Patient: sex M, age 81
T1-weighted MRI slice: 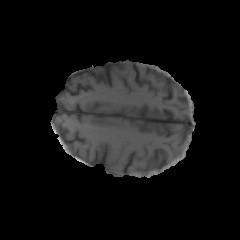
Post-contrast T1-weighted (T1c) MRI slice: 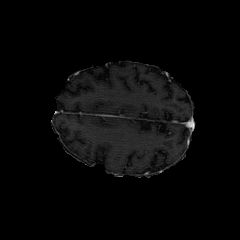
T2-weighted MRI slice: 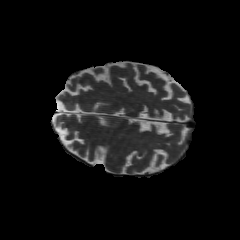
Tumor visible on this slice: no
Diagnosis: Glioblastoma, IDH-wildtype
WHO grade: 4